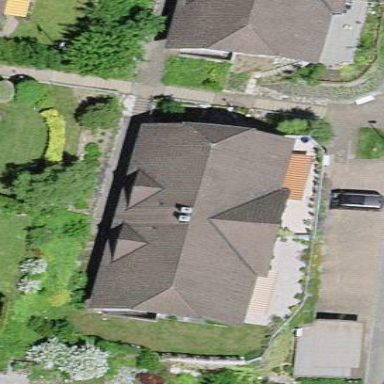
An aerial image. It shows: Residential building.